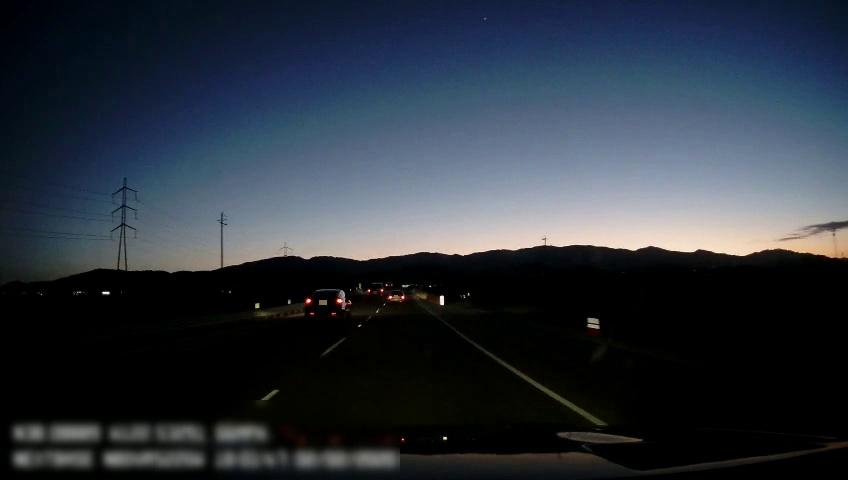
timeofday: Dusk/Dawn/Twilight
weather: Sunny
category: Drivable Space
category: Vehicles | Car
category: Vehicles | Car
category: Vehicles | Car
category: Lanes | Current Lane
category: Lanes | Alternate Lane